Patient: sex M, age 62
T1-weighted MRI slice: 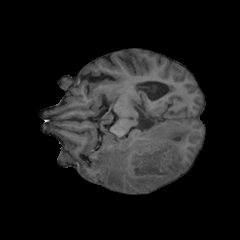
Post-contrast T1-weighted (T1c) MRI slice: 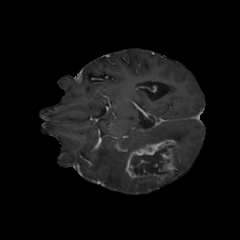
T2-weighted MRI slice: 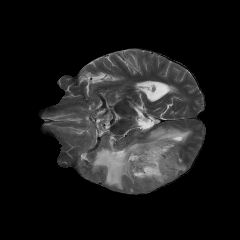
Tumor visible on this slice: yes
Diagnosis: Glioblastoma, IDH-wildtype
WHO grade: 4